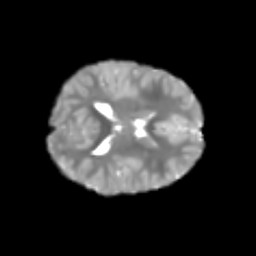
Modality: T2w
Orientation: axial
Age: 6
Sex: female
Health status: healthy